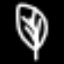
Label: leaf